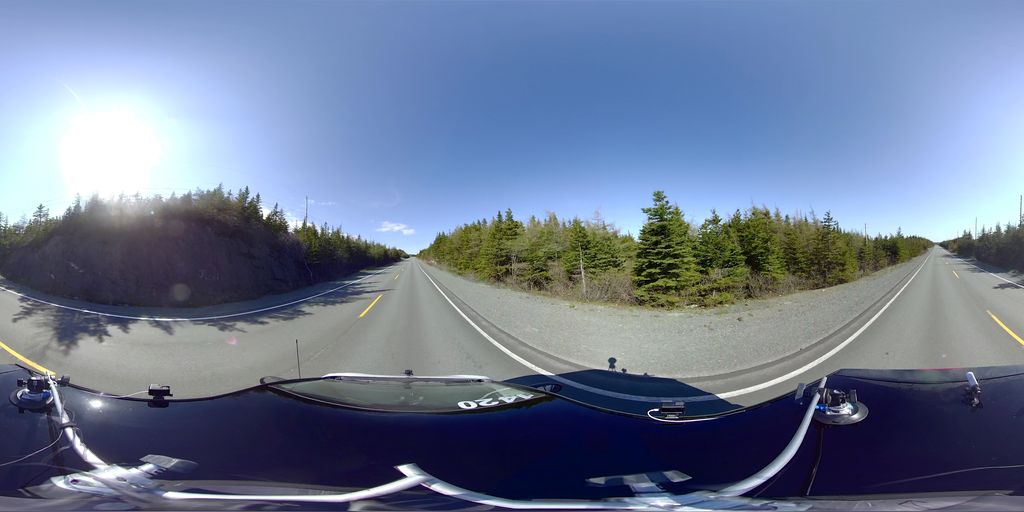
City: st_johns